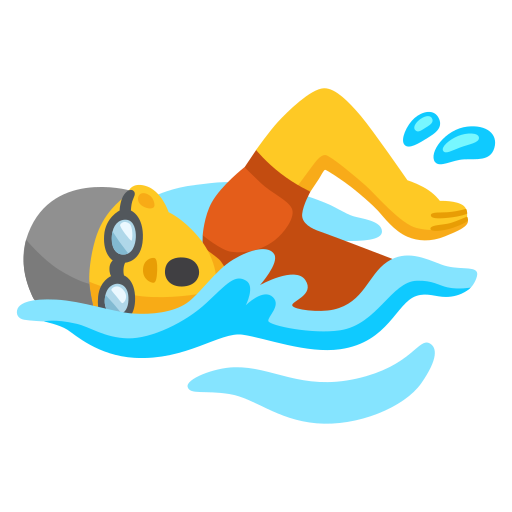
Emoji: 🏊